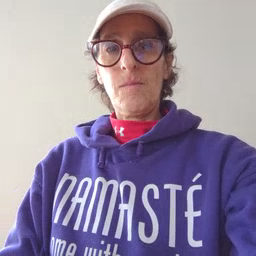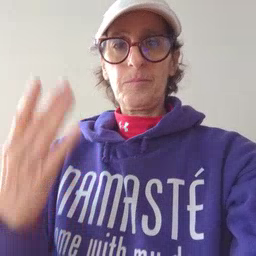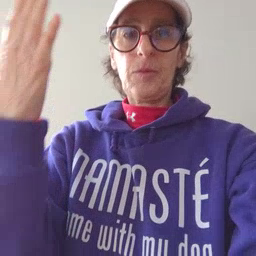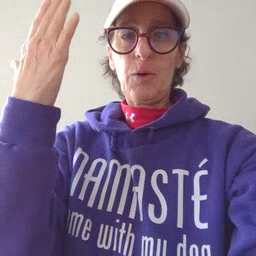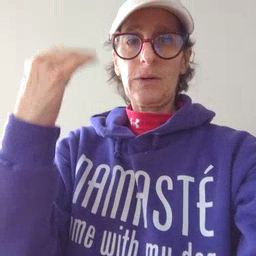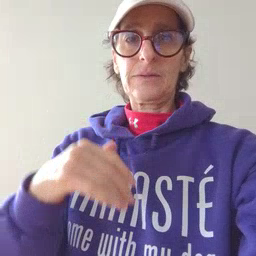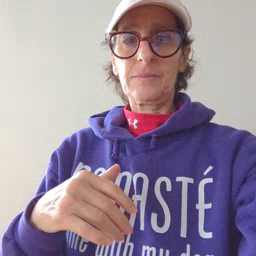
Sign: morning